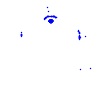
Particle: kaon